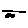
Label: car